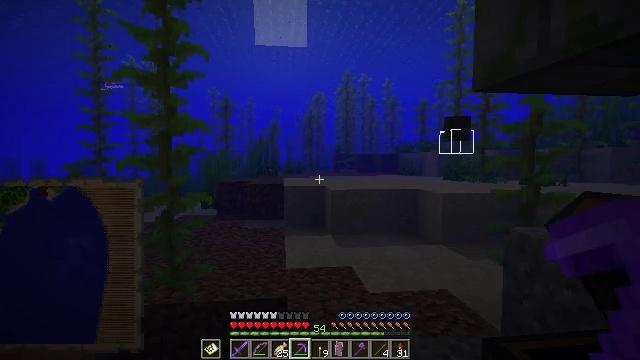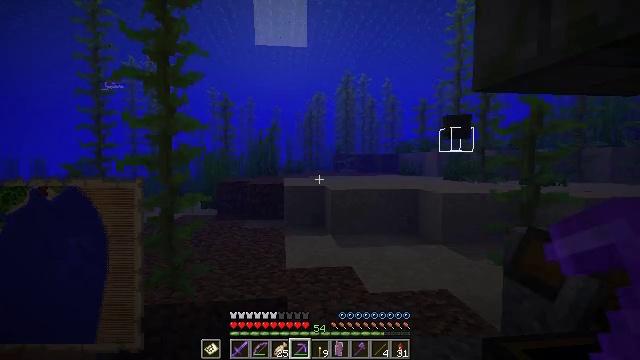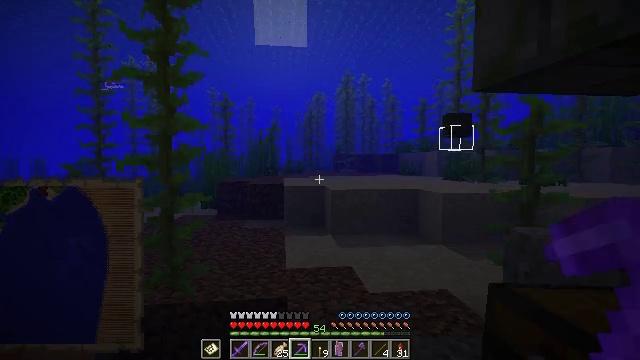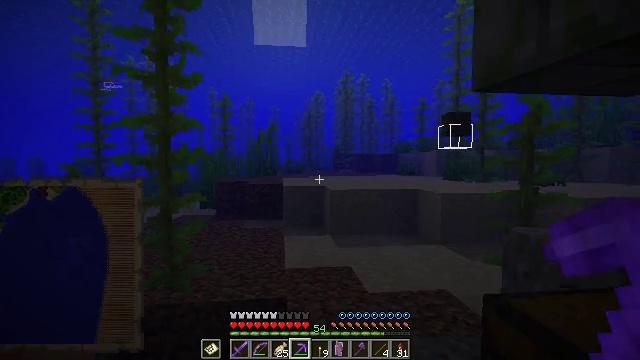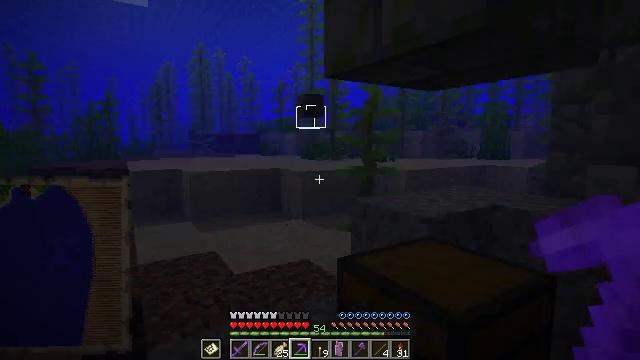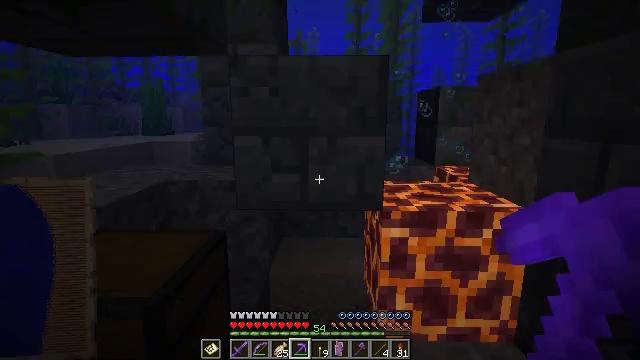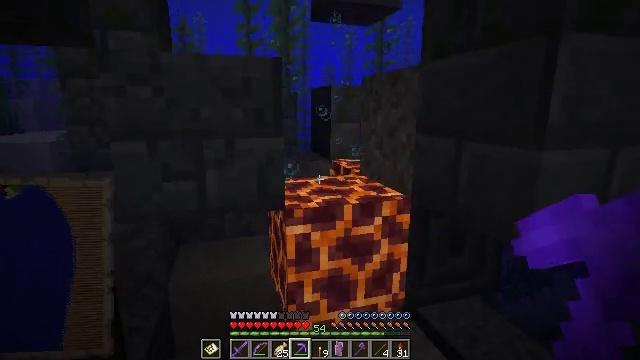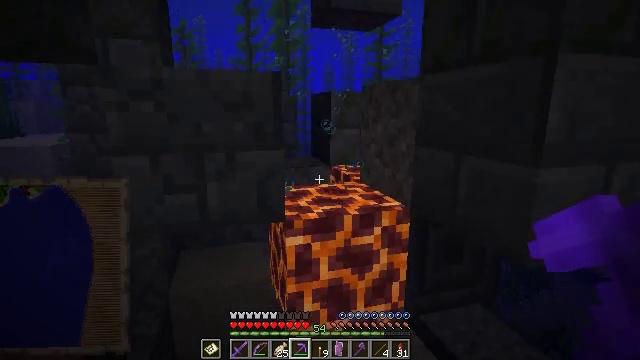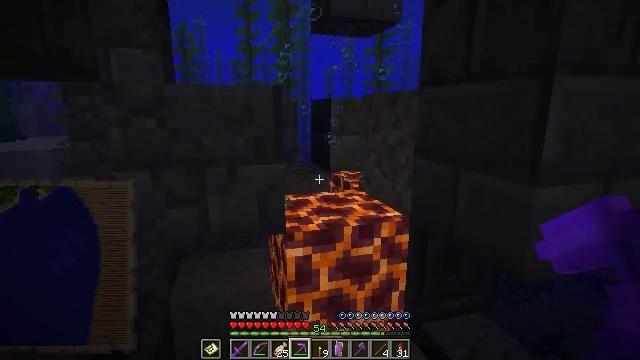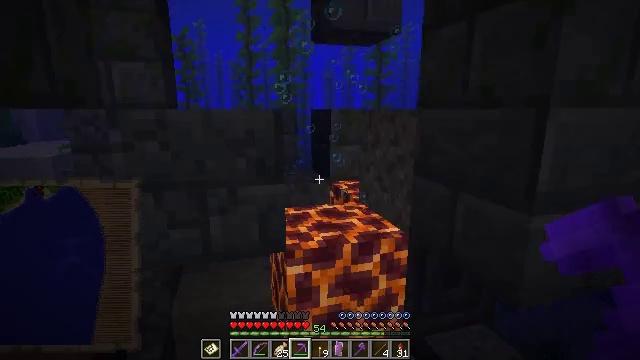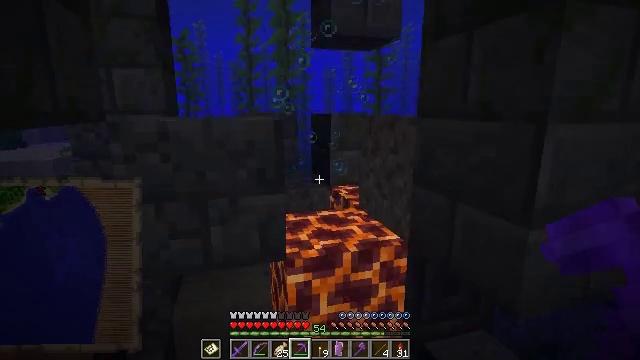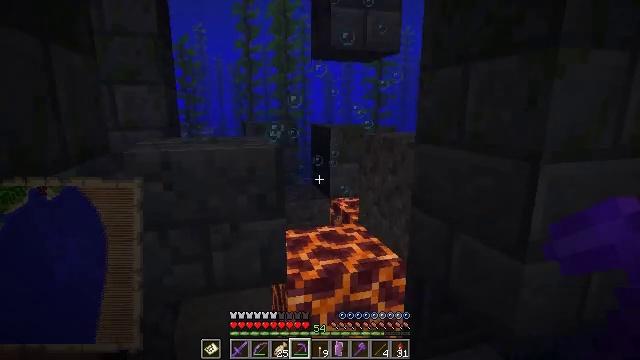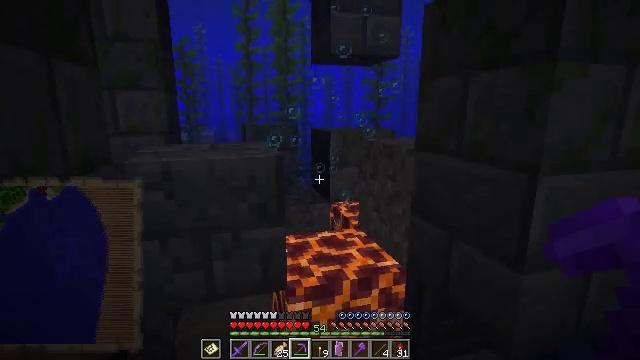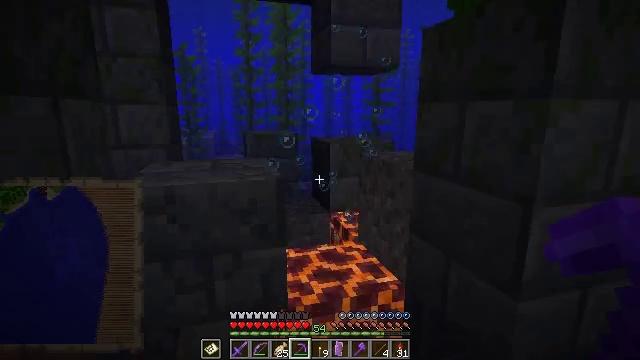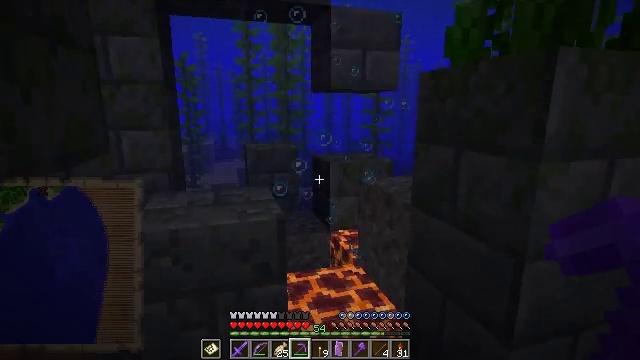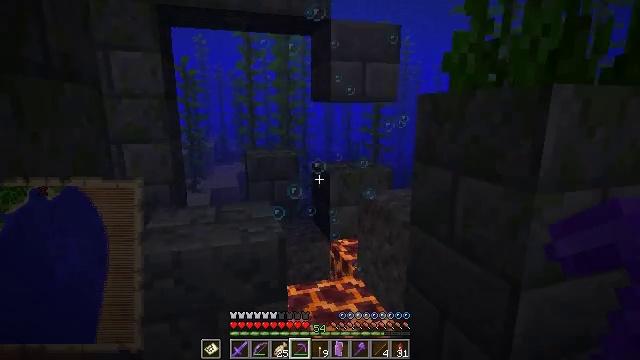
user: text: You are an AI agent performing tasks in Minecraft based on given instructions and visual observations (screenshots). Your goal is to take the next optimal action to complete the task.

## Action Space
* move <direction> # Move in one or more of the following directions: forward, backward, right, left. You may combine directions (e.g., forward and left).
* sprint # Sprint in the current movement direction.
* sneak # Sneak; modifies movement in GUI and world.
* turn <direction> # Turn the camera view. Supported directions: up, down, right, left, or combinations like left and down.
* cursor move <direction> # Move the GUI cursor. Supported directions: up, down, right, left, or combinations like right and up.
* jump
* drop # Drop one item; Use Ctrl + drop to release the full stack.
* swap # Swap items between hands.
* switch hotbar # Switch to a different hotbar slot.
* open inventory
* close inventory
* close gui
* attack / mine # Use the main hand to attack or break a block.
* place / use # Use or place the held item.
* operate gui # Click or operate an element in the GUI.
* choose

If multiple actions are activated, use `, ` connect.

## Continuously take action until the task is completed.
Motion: motion action
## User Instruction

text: Break the sand block.
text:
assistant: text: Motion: no_op
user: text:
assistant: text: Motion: no_op
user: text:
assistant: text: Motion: no_op
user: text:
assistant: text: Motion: turn right and down
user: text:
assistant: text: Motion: turn right and down, jump
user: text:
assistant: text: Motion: turn right and down, jump
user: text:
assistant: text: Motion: jump
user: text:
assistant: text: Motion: jump
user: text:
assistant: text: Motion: jump
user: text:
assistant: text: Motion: jump
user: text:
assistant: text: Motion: jump
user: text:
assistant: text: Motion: jump
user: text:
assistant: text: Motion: jump
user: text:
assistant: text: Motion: jump
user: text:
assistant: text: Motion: jump
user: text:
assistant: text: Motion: jump
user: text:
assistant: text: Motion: jump
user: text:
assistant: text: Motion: jump
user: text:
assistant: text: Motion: jump
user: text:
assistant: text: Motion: jump
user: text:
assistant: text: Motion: jump
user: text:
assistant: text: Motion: jump
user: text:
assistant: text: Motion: jump
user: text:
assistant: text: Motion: jump
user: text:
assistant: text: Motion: jump
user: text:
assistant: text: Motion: turn right, jump
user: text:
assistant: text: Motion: jump
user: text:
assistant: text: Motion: turn right, jump
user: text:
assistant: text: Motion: turn right and down, jump
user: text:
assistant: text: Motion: turn right and down, jump